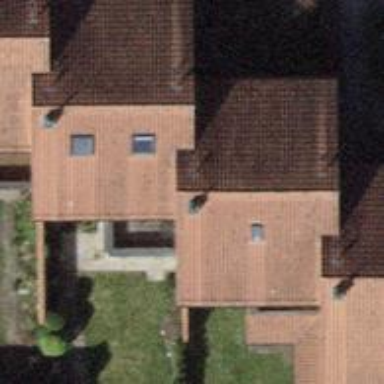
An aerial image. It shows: Terrace building.